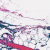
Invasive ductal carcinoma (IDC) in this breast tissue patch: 0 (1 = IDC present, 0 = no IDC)